Field crop: maize
Growth stage: 2
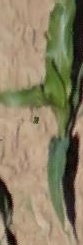
Species: maize